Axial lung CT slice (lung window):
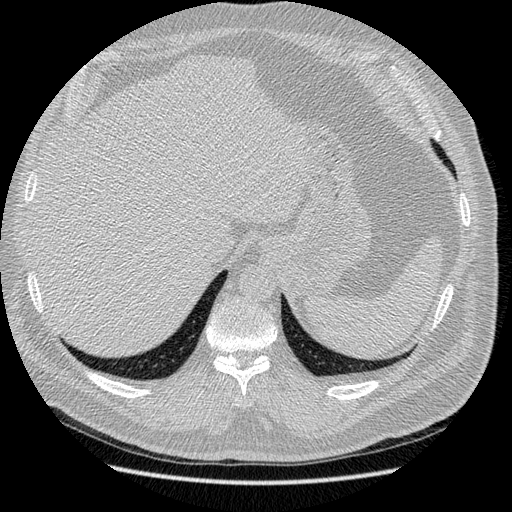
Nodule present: no